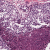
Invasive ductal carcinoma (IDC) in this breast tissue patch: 0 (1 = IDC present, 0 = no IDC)